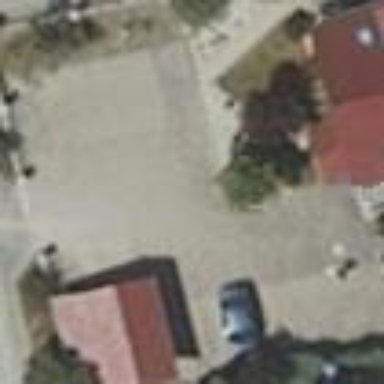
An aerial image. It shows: Parking area with surface.